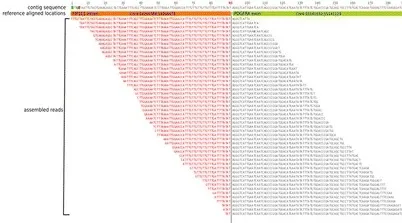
Molecular diagnostics of the patient's tumor. B; Translocation analysis shows the discordant reads map to intron 10 of FIP1L1 and exon 12 of PDFGRA.
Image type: chart (chart)